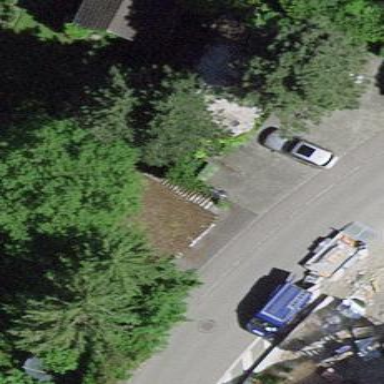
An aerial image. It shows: Group of garages.